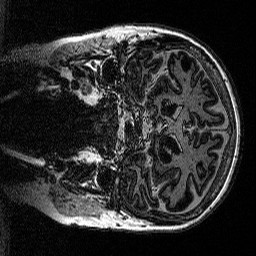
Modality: MP2RAGE
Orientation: coronal
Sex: female
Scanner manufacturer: siemens
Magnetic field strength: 3 T
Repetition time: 5 s
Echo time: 0.00292 s